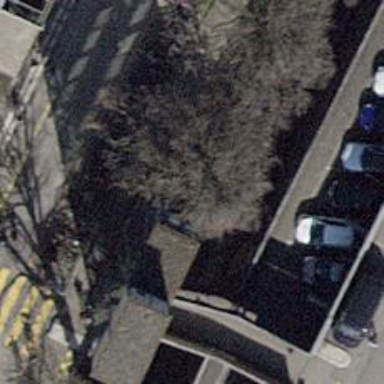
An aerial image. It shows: Metal steps along the road.